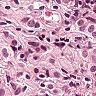
Metastatic tissue present: yes